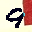
Label: 9